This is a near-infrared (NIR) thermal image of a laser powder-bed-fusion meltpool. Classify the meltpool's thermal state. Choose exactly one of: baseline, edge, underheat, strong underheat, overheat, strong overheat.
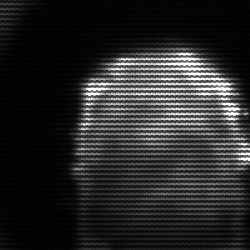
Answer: baseline